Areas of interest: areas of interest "Business office"
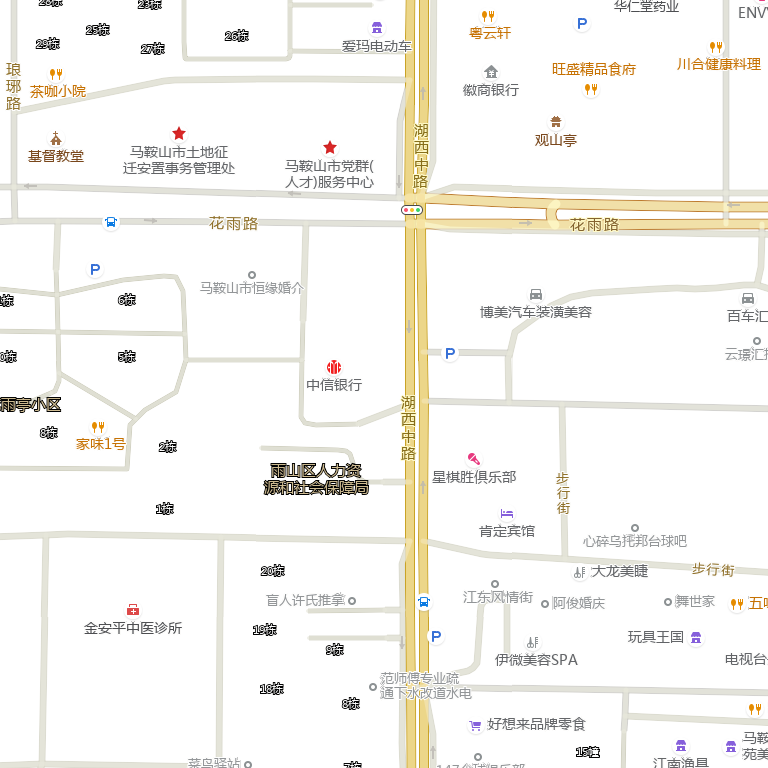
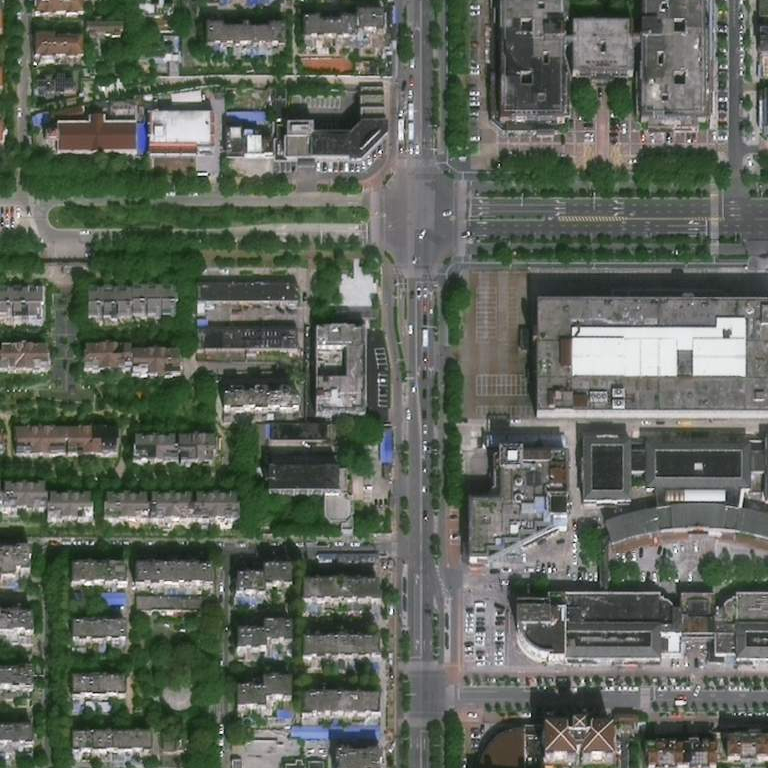